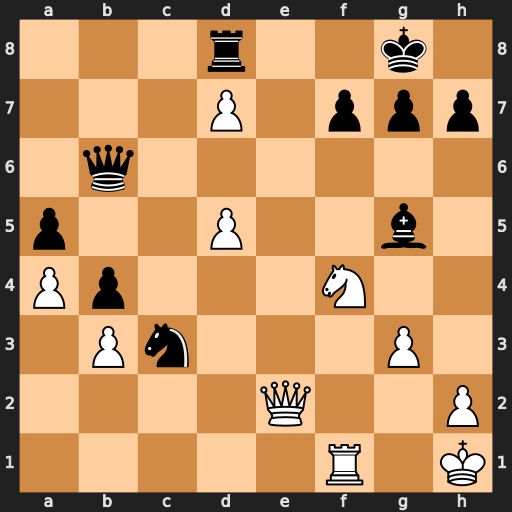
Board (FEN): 3r2k1/3P1ppp/1q6/p2P2b1/Pp3N2/1Pn3P1/4Q2P/5R1K
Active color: w
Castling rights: -
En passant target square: -
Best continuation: Qe8+ Rxe8 dxe8=Q#